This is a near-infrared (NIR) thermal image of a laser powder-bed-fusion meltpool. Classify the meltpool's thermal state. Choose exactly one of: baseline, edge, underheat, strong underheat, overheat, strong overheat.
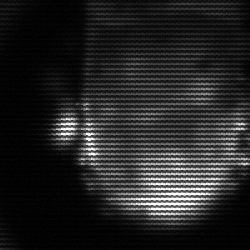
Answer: baseline